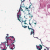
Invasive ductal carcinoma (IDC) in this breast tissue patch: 0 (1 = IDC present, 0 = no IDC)